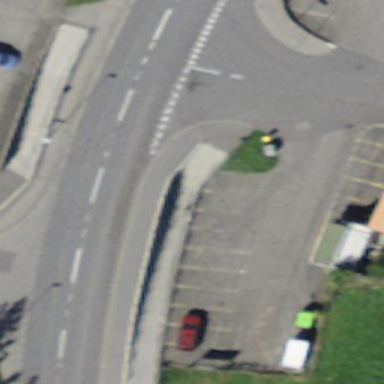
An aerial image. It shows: Parking area with surface.